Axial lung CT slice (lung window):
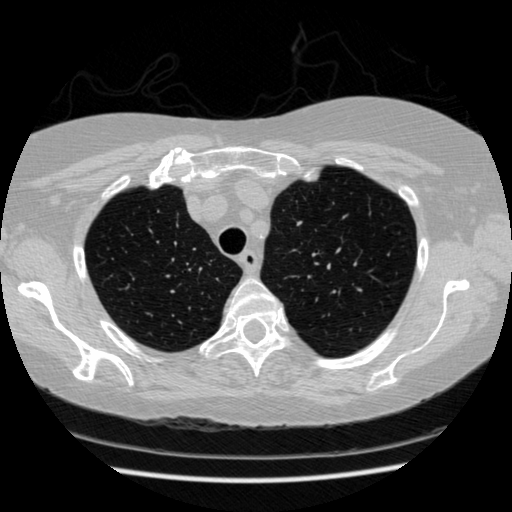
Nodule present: no